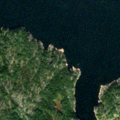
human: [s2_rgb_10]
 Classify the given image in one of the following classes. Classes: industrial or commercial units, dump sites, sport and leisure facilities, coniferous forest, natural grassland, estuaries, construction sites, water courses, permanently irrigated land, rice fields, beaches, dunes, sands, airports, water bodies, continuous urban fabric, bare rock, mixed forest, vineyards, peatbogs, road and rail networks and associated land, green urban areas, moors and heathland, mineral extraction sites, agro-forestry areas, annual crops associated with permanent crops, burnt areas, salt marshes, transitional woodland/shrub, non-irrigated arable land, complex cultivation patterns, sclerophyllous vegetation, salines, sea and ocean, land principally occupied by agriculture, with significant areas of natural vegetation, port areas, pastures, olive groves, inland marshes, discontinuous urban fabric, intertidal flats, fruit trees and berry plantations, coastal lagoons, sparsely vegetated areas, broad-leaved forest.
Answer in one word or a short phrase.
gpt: mixed forest, bare rock, sea and ocean